Field crop: tomato
Growth stage: 1
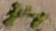
Species: portulaca